Field crop: maize
Growth stage: 2
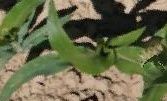
Species: maize